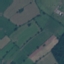
Land use / land cover class: Pasture